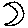
Label: moon